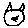
Label: cat